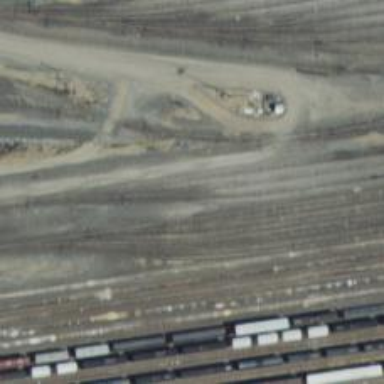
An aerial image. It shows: Railway yard in service.